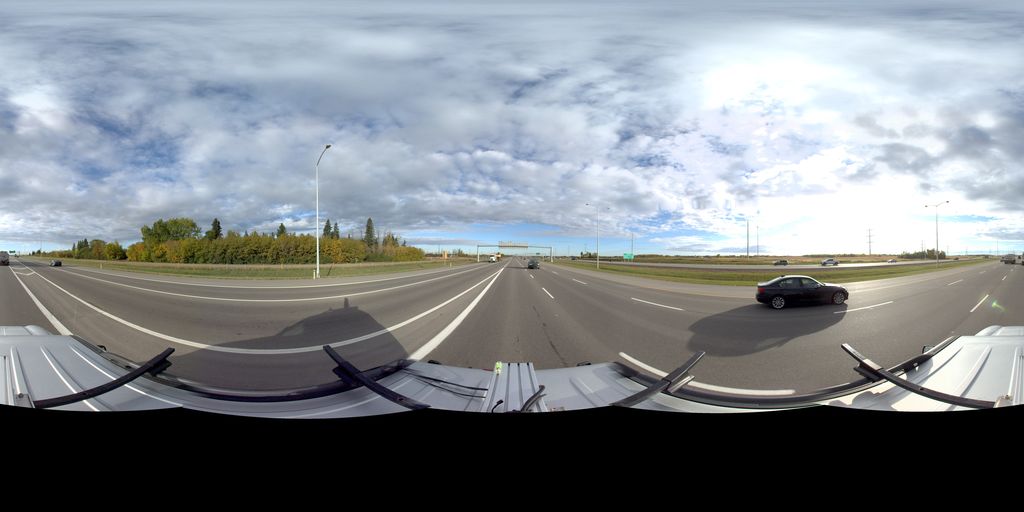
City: edmonton